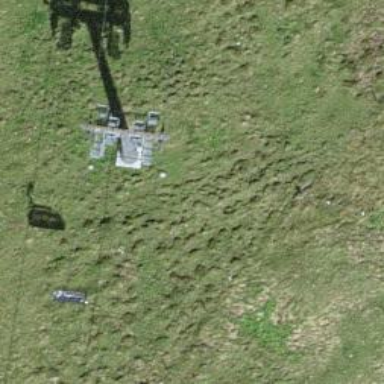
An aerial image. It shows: Pylon used for aerialway.